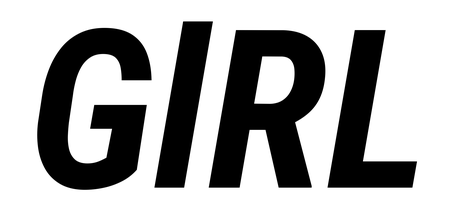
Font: Roboto-Italic_Condensed_Bold_Italic